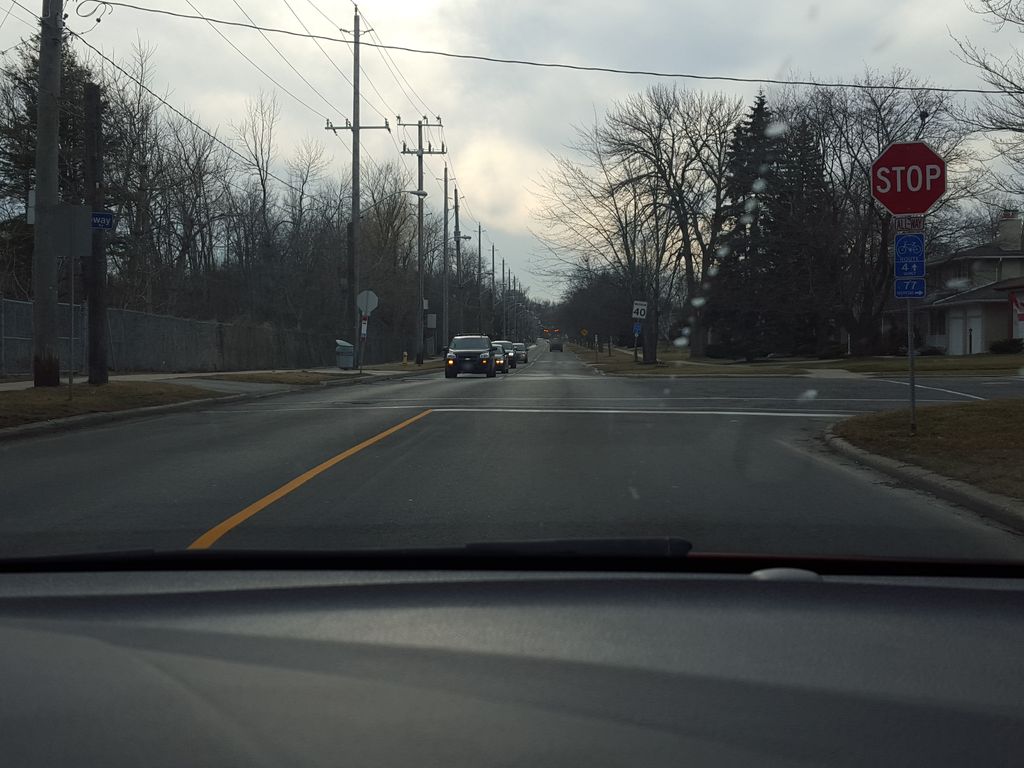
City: toronto